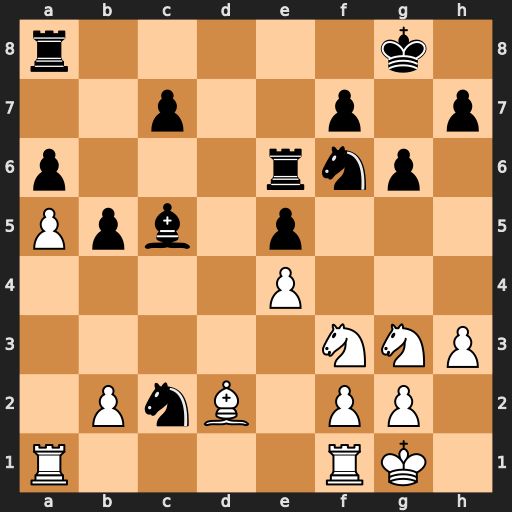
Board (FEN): r5k1/2p2p1p/p3rnp1/Ppb1p3/4P3/5NNP/1PnB1PP1/R4RK1
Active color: w
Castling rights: -
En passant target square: -
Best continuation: Rac1 Bf8 Rxc2